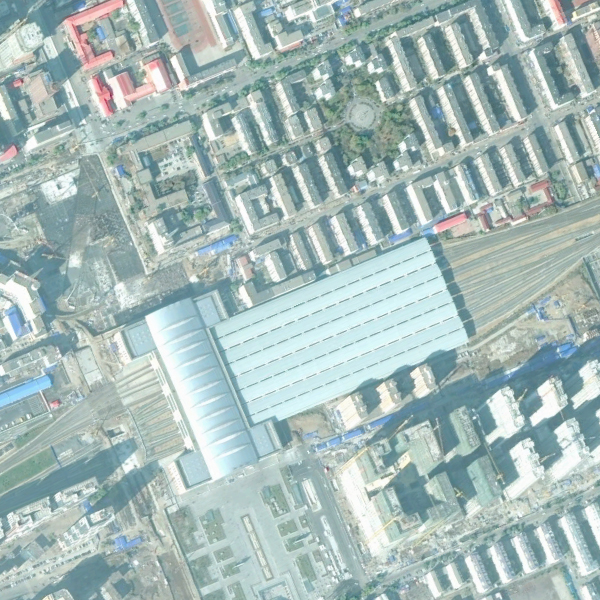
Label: RailwayStation